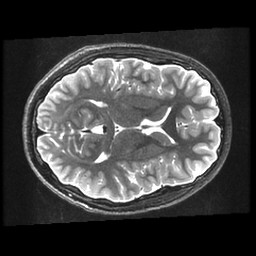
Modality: T2w
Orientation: axial
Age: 15
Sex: male
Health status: ill
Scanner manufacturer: ge
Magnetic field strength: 3 T
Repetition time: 7.5 s
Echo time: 0.1015 s